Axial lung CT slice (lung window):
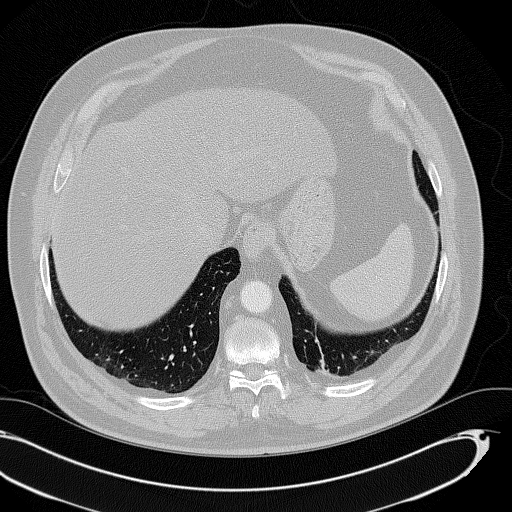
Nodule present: no